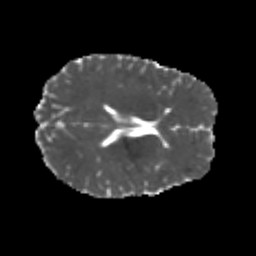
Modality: MD
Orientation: axial
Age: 22
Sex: male
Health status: healthy
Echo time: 0.074 s